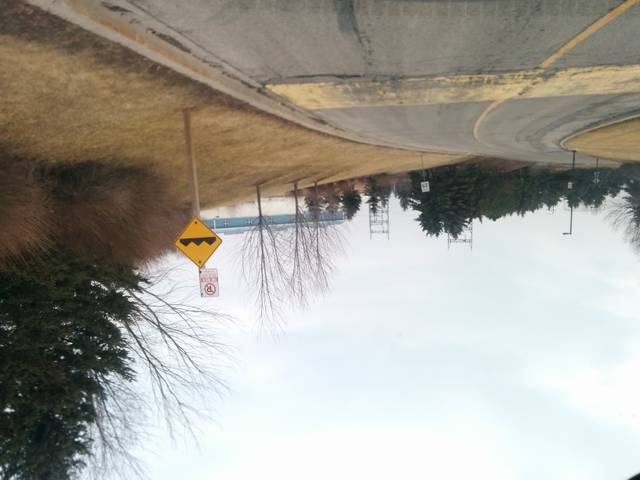
Region: Canada
Coordinates: 43.57, -79.556